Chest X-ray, PA view. Patient: 54 years old, sex M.
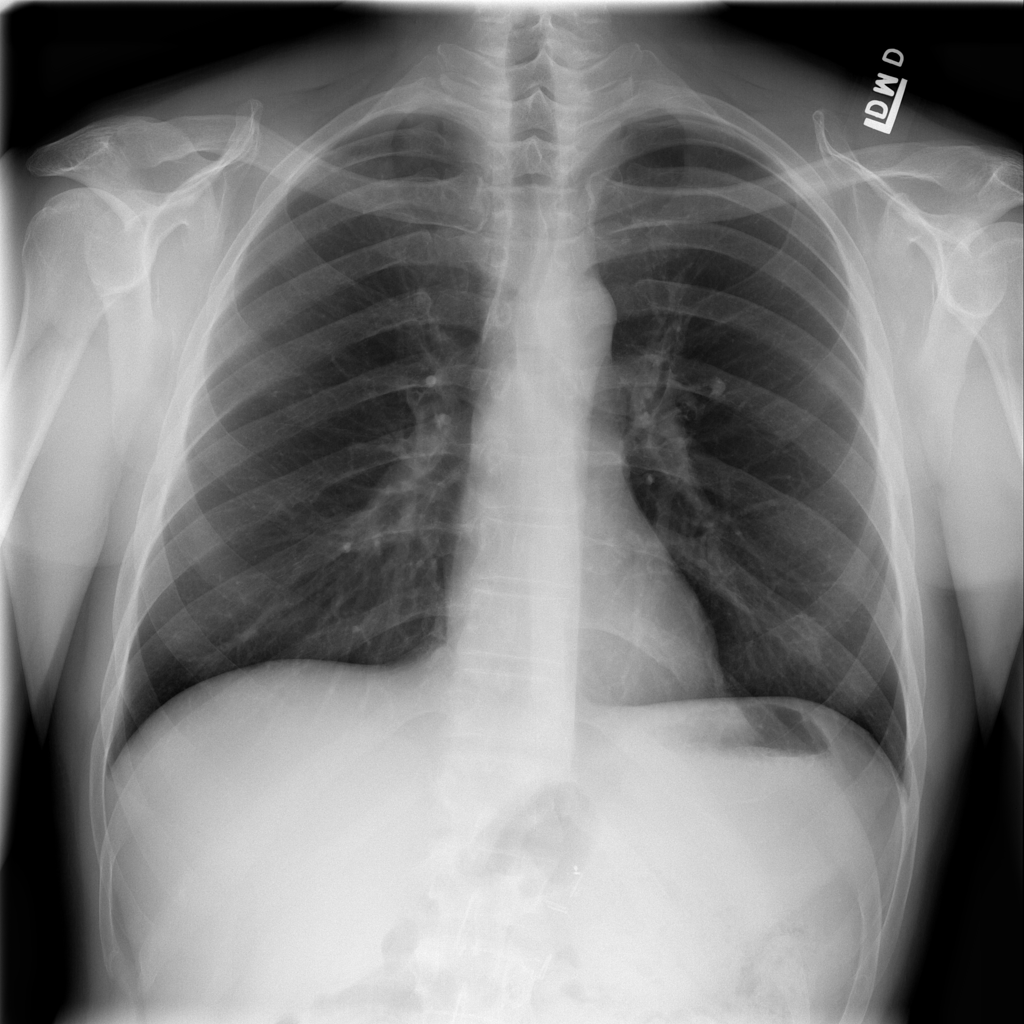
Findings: No Finding